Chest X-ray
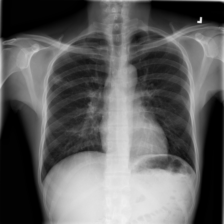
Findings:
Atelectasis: negative
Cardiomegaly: negative
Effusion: negative
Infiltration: positive
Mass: negative
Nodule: negative
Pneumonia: negative
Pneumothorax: negative
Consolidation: negative
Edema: negative
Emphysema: negative
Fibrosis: negative
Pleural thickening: negative
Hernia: negative